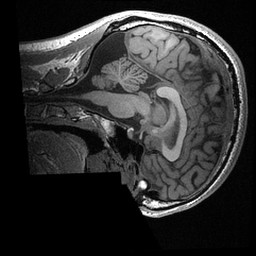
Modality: T1w
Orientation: sagittal
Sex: male
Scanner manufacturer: ge
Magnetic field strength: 3 T
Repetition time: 0.0064 s
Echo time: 0.00281 s